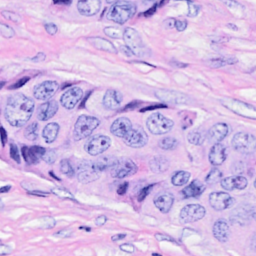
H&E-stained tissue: Breast